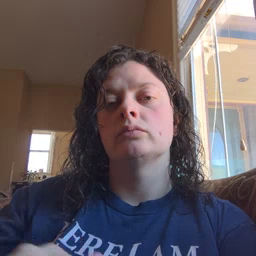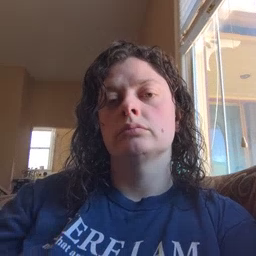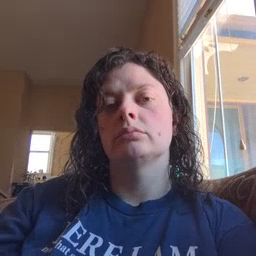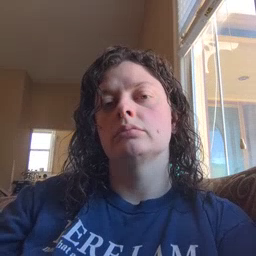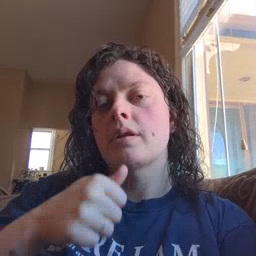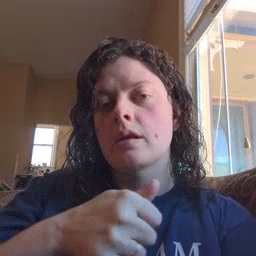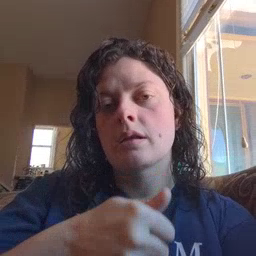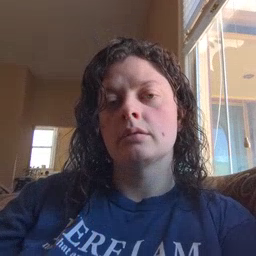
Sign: hide